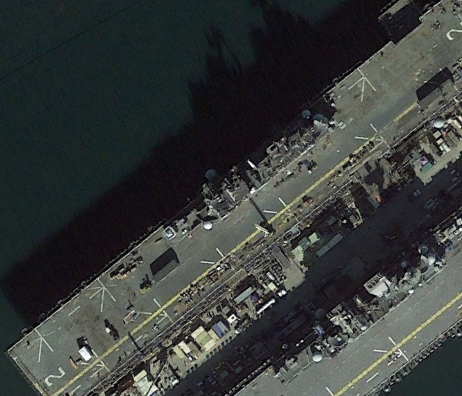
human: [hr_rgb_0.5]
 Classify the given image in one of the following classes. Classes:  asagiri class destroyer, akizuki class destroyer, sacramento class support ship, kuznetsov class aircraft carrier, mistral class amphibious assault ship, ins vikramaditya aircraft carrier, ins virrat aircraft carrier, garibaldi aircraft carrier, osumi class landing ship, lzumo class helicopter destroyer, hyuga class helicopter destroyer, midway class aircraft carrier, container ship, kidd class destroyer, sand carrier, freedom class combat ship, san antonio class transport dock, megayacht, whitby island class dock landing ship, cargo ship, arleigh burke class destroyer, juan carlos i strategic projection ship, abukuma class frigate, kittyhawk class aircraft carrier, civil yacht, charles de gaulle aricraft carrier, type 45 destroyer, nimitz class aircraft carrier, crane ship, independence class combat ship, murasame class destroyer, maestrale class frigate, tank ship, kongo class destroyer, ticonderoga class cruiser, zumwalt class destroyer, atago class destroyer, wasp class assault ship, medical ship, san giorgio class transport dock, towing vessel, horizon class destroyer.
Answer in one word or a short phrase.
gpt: Wasp class assault ship